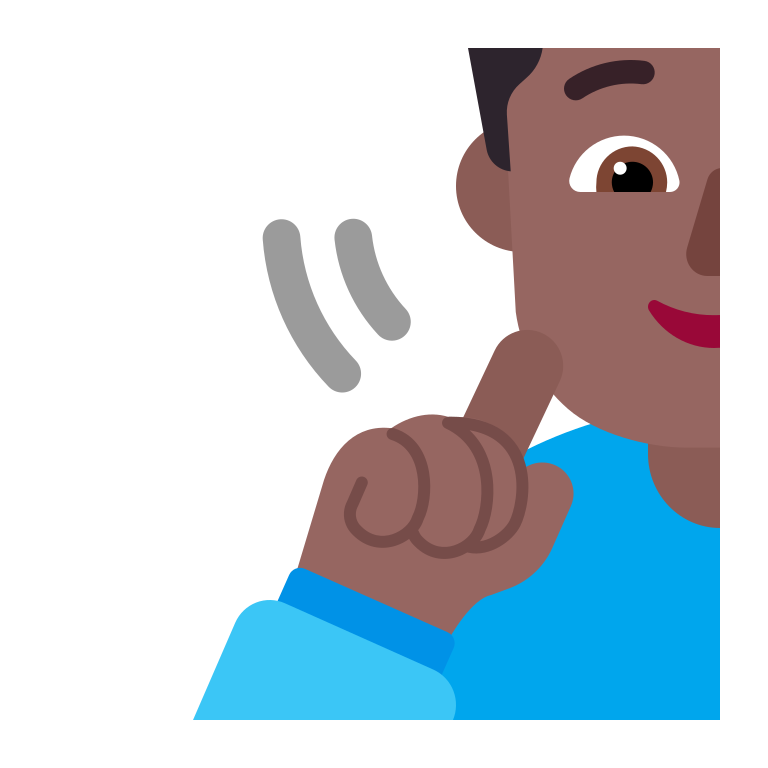
woman deaf flat  dark